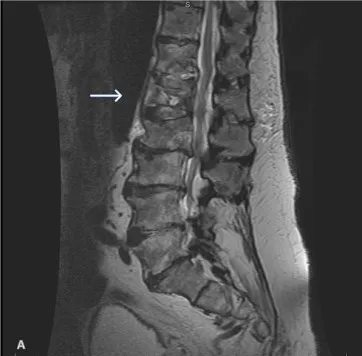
Sagittal.
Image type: radiology (mri)